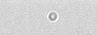
Label: camera_spot